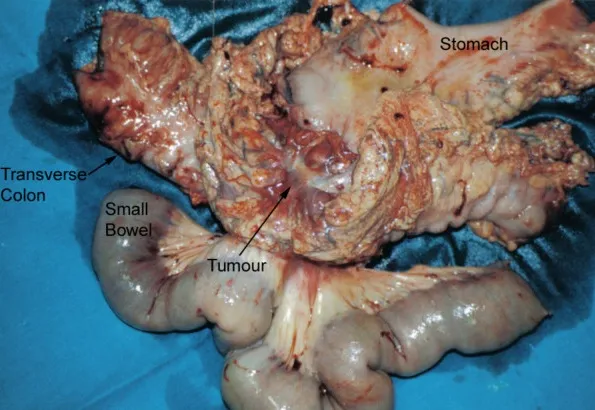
Macroscopic en-bloc surgical specimen showing fistula between stomach and transverse colon (arrowed).
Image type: medical_photograph (other_medical_photograph)